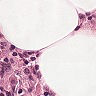
Metastatic tissue present: no